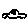
Label: car